Question: A custom grid whose items are draggable i.e. you can drag any row and drop it to the left tree structure.What i did for drggable is this
'''
$("#ulMyItemsNew").append(liItem).find("li").draggable({
helper: 'clone',
revert: function (event) {
//hides tooltip when not a valid drop
$(".tooltipProduct:visible").hide();
return !event;
},
cursor: 'move',
start: function (event, ui) {
$(this).draggable("option", "cursorAt", {
left: event.pageX,
top: event.pageY
});
},
zIndex: 507000
});
'''
Actually the thing is when i start dragging any row from Manufacturer then my mouse and the dragging text moves together.But when i start dragging from Model Number then my mouse and the dragging text gets distance.And when i start dragging from Description then my mouse and the dragging text gets more distance.What i want is , whether i drag from Manufacturer or Model Number or Description ,the dragging text should always move alongwith my mouse.There should be no distance in between them .
I know in the code area
'''
start: function (event, ui) {
$(this).draggable("option", "cursorAt", {
left: event.pageX,
top: event.pageY
});
}
'''
i am doing 'event.pageX' and 'event.pageY' and the event is not the mouse move event rather it is the 'draggable' text event.I did called a function also inside the "start" helper like this
'''
start: function (event, ui) {
GetMousePosition();
}
function GetMousePosition() {
$("#ulMyItemsNew li.ui-draggable-dragging").mousemove(function (event) {
var offset = $("#ulMyItemsNew li.ui-draggable-dragging").offset();
$("#ulMyItemsNew li.ui-draggable-dragging").css({ left: event.pageX - offset.left, top: event.pageX - offset.top });
});
}
'''
But nothing works as i want 'ulMyItemsNew' is the 'ul' id under which all the 'li' rows of the grid are present. 'li.ui-draggable-dragging' is the class of that 'draggable' text that gets appended dynamically at the bottom of 'ul' .
Any help would be much appreciated . I am stuck in this from 2 weeks . Thanks in Advance !!
Here is the Snap Shot -

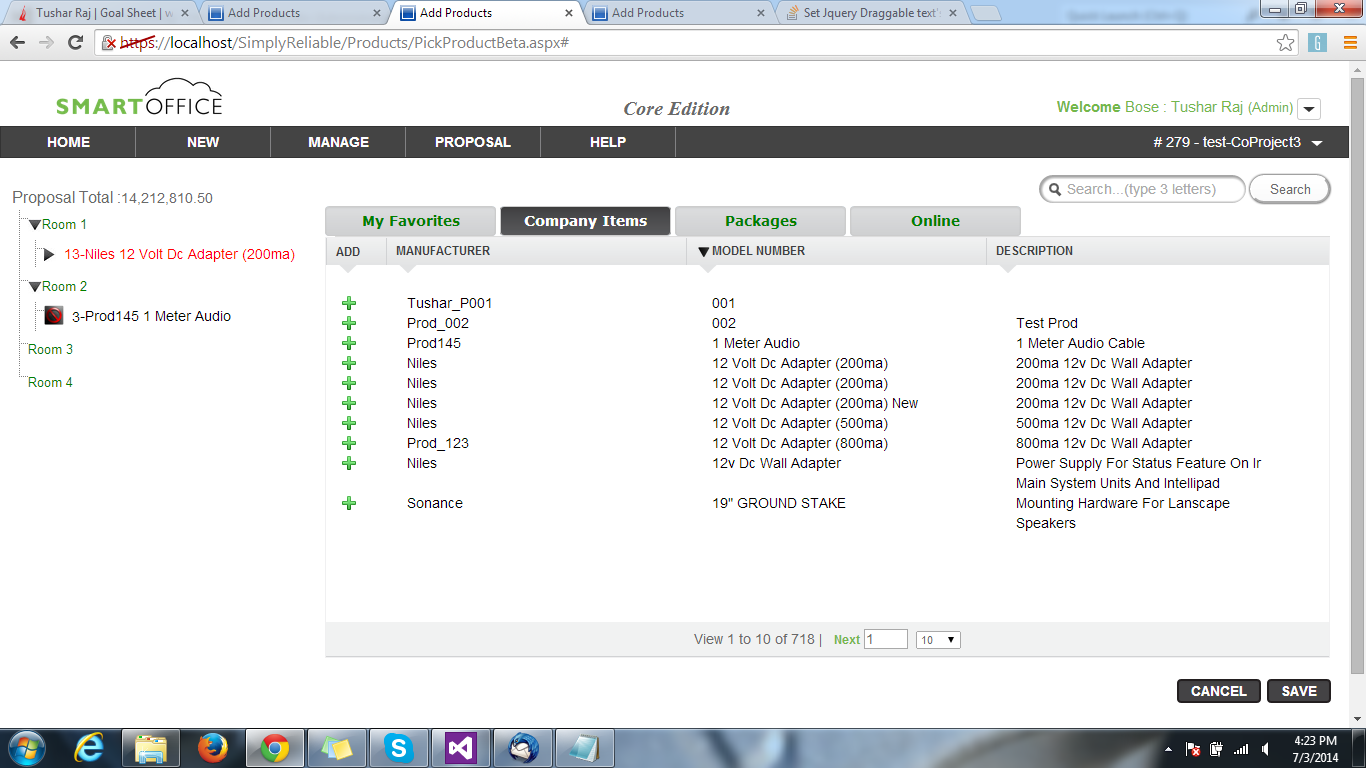
Answer: I did this and it worked as i wanted .Now my cursor and the draggable "li" moves together.I didn't knew that the cursorAt helper actually sets the cursor top and left with respect to the draggable item.
'''
$("#ulDragNew").append(liItem).find("li").draggable({
helper: 'clone',
cursorAt: {
left: 40,
top: 20
},
revert: function (event) {
//hides tooltip when not a valid drop
$(".tooltipProduct:visible").hide();
return !event;
},
cursor: 'move',
zIndex: 100
});
}
'''